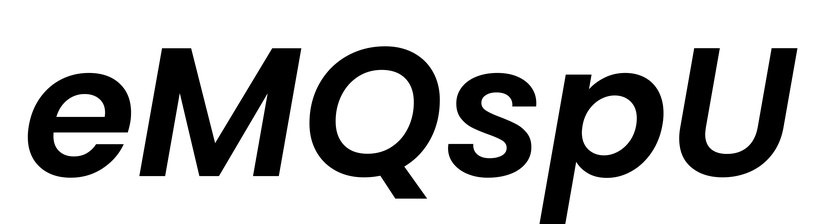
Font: Poppins-SemiBoldItalic